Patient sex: M
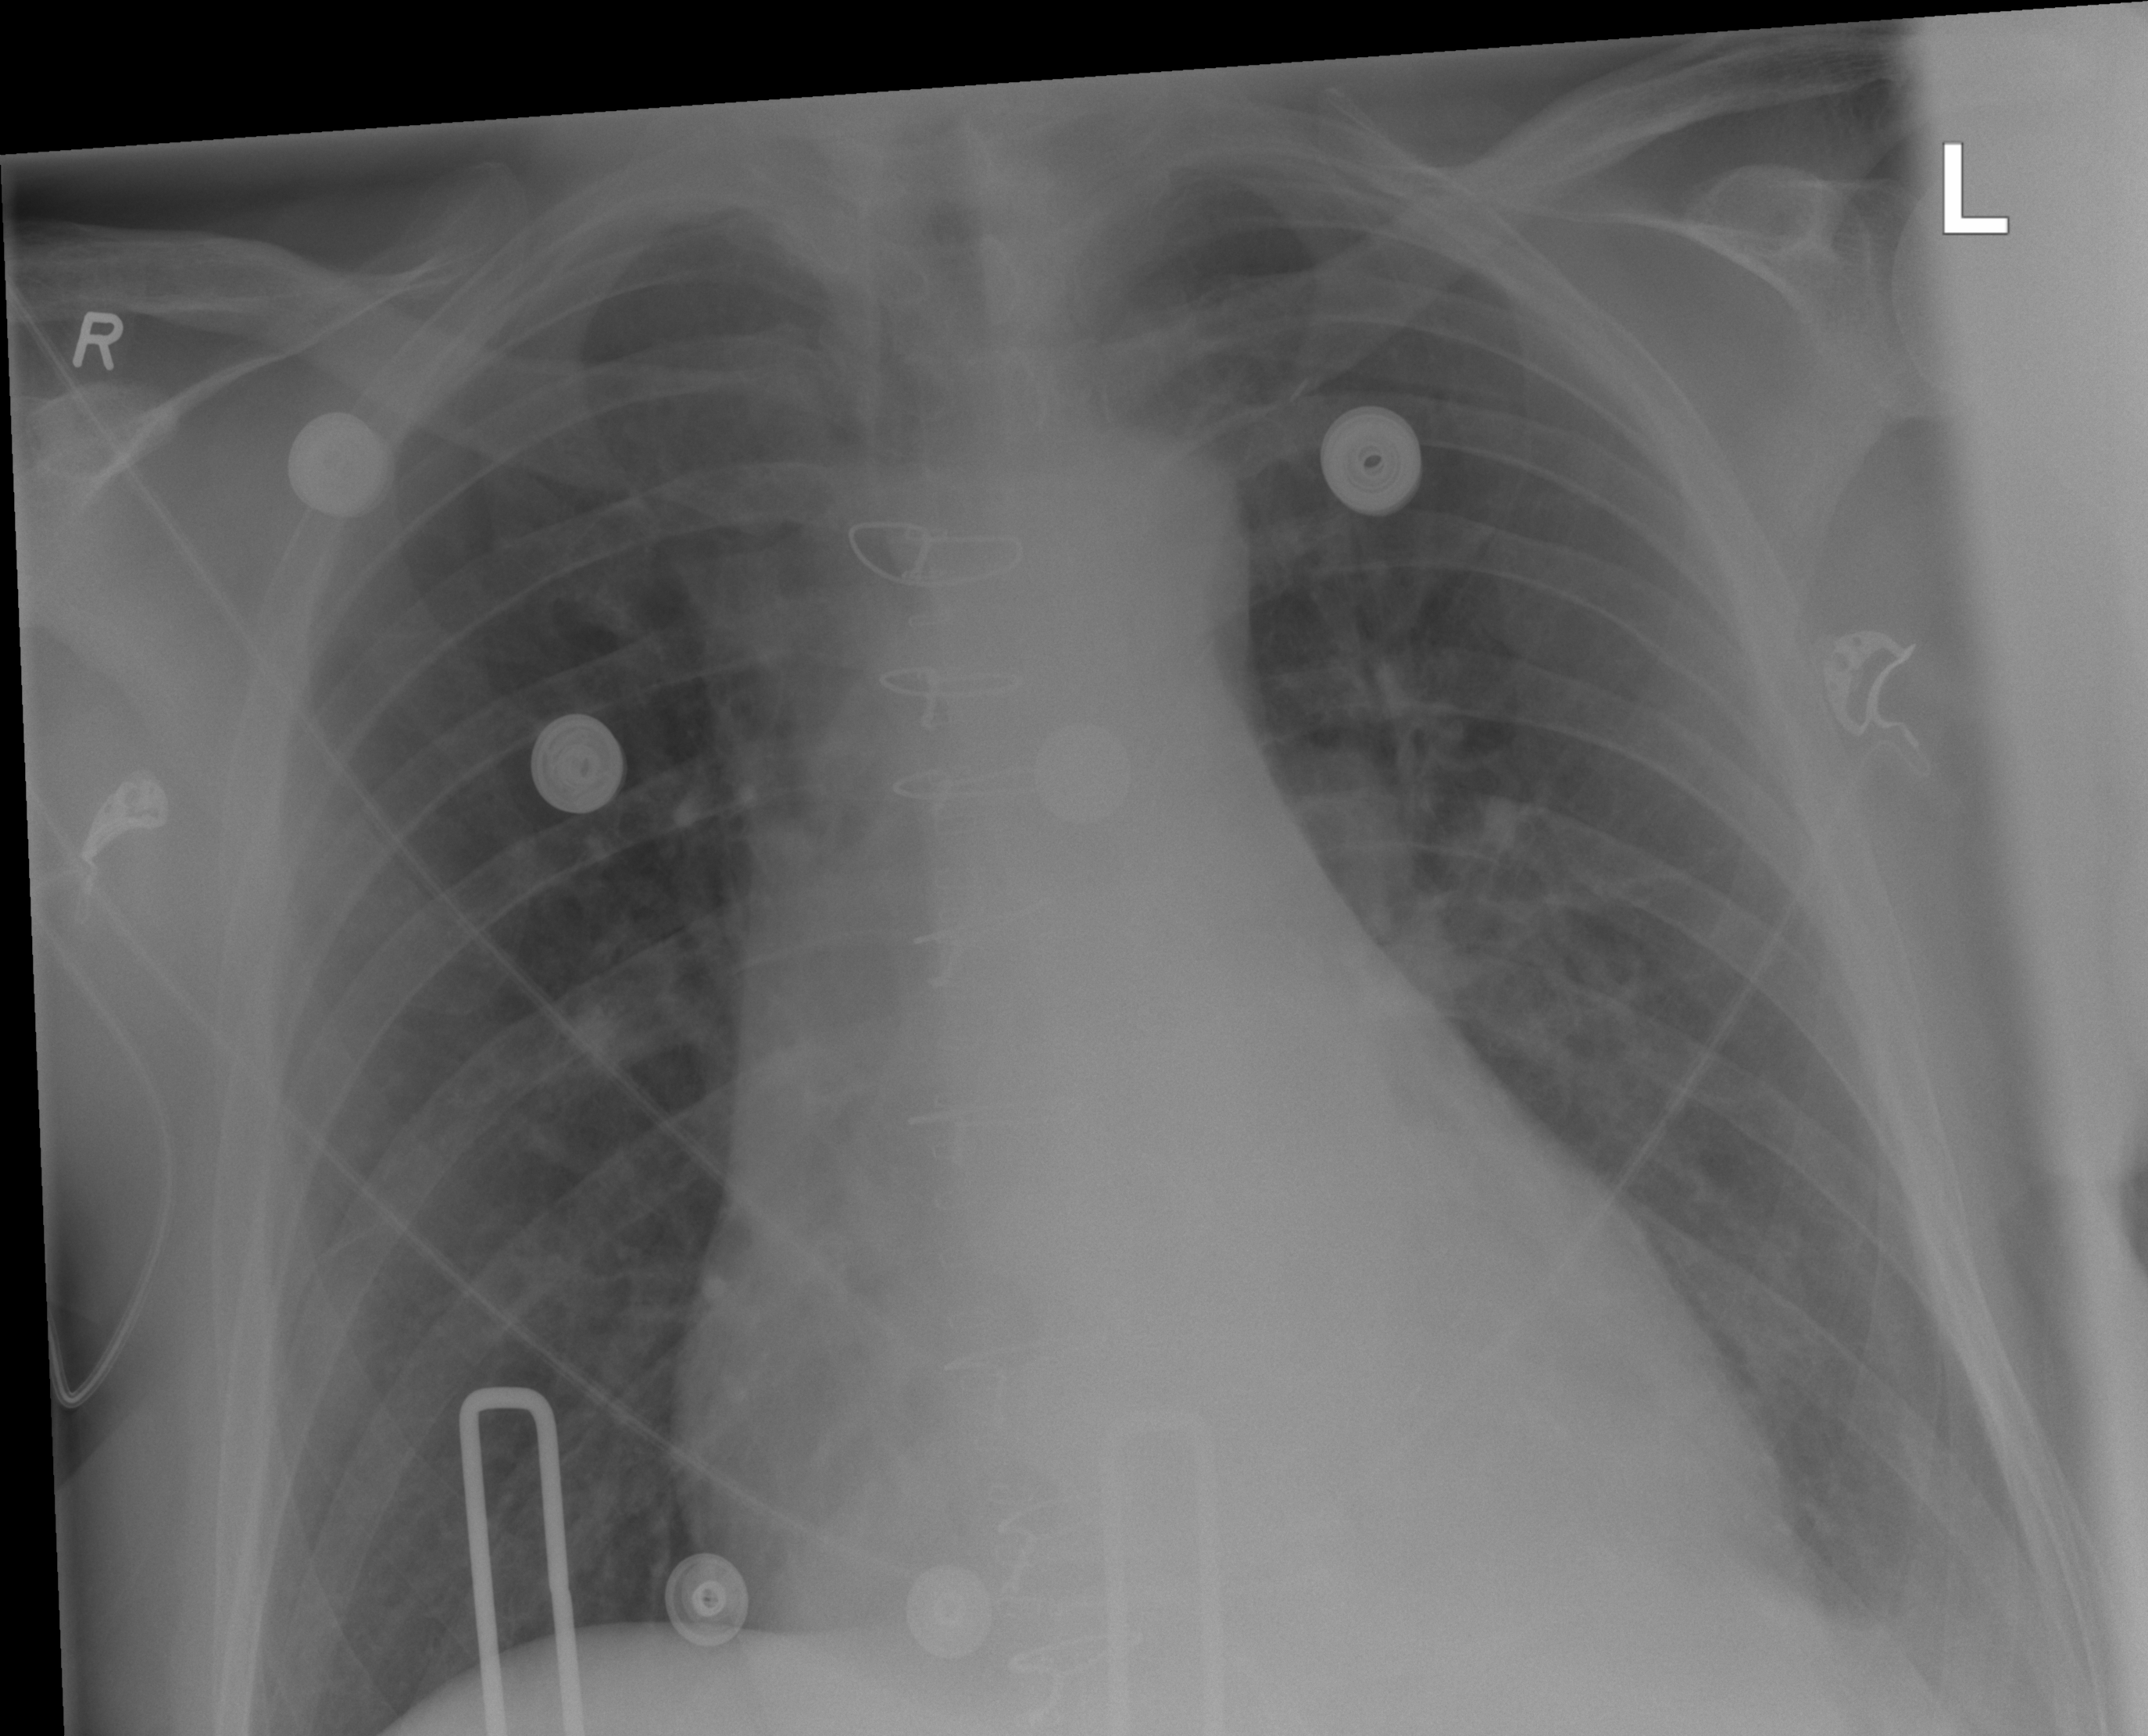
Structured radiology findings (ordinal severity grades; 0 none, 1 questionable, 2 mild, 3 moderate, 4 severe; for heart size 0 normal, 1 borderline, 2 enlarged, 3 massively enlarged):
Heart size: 2
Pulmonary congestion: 0
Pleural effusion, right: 0
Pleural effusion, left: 1
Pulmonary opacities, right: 0
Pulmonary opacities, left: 0
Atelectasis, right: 2
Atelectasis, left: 2